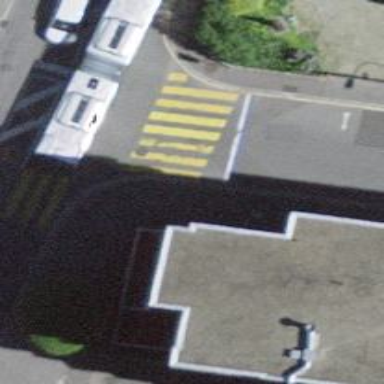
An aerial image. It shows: Uncontrolled road crossing.